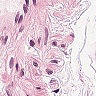
Metastatic tissue present: no